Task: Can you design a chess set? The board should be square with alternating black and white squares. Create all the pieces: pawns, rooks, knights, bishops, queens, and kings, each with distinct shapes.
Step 3920:
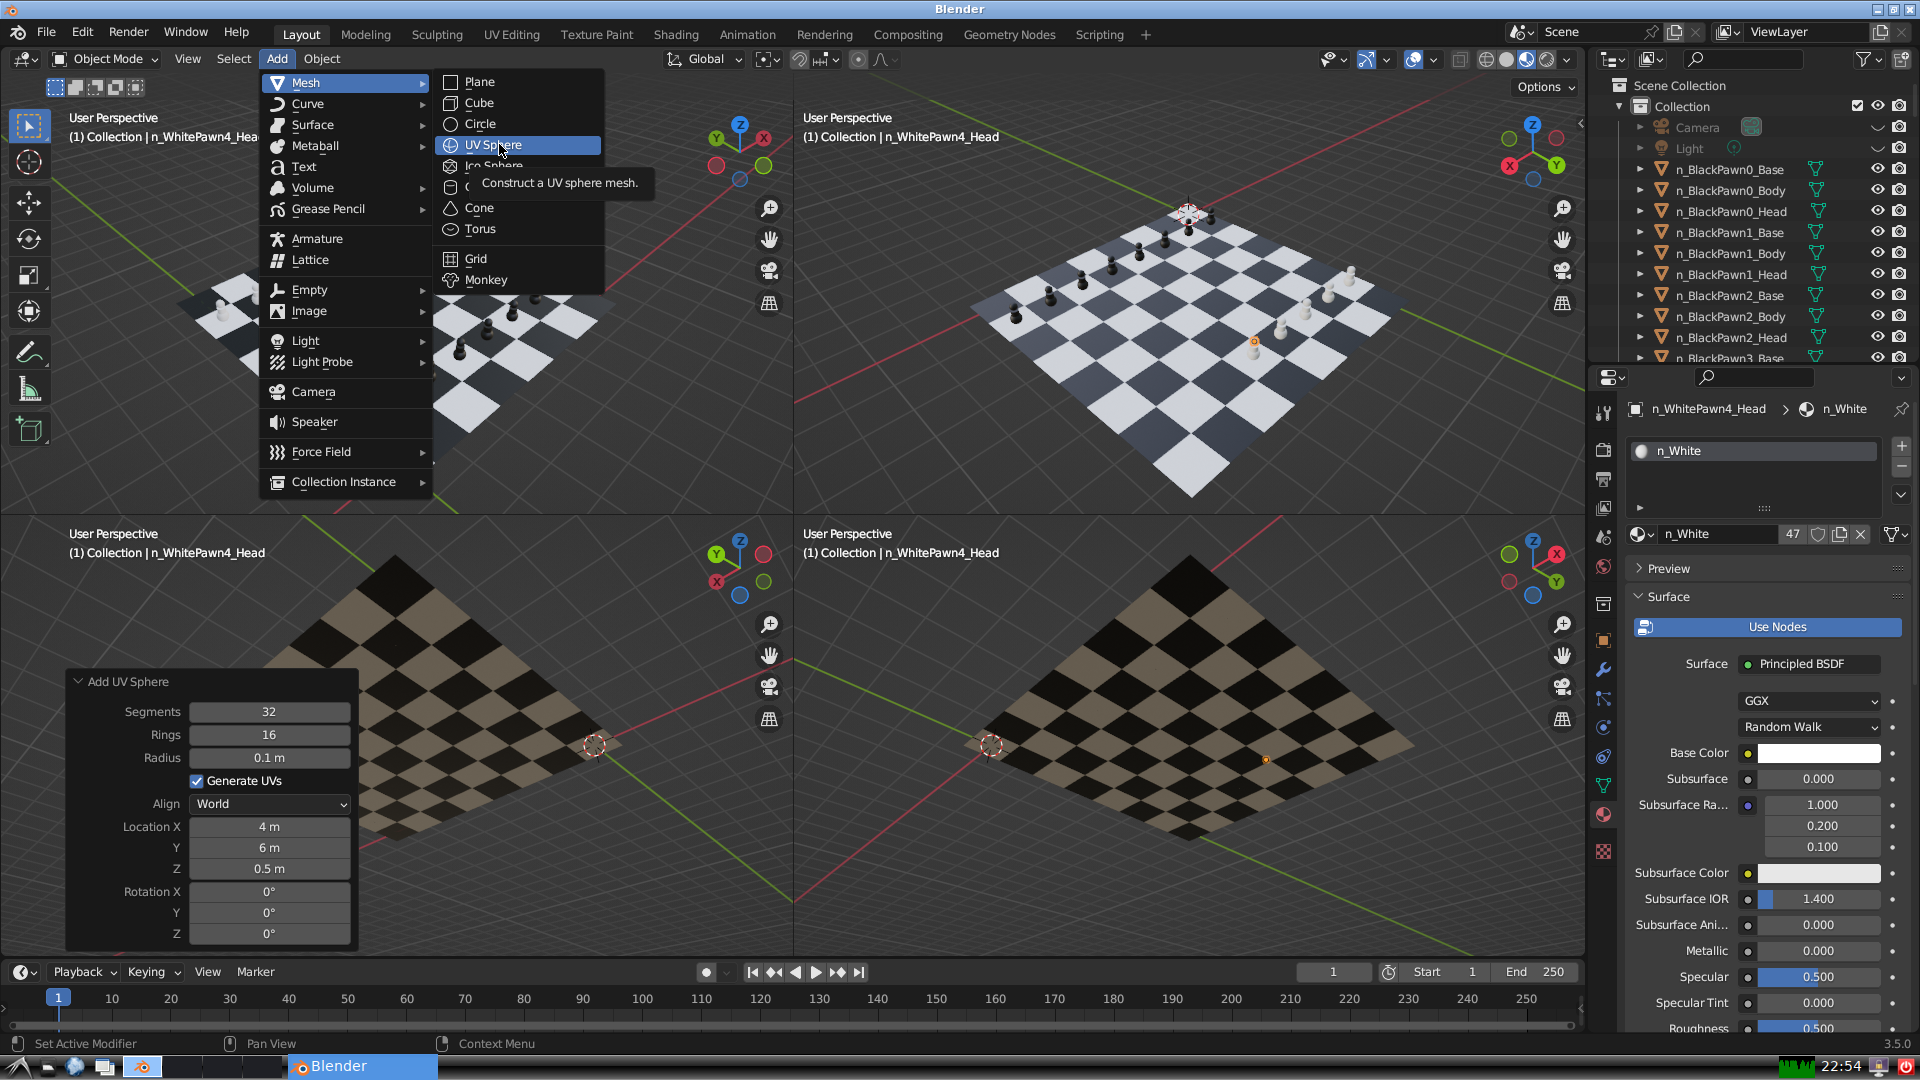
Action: click: no